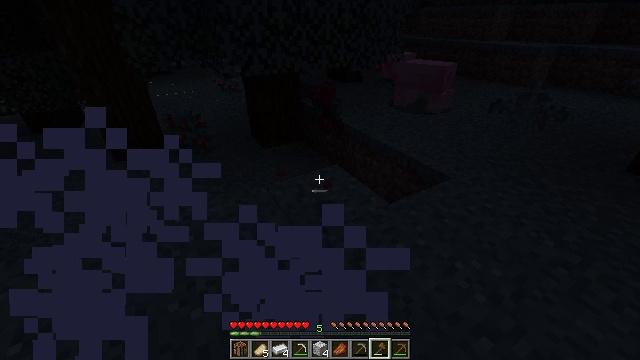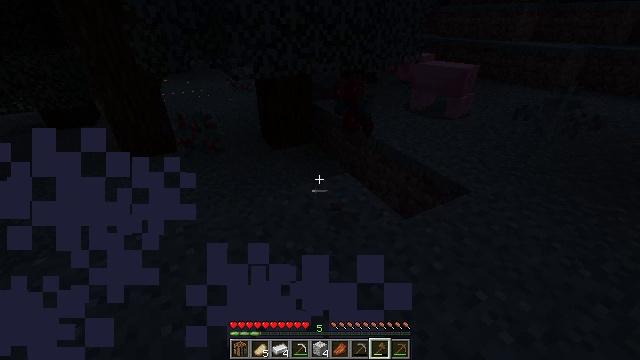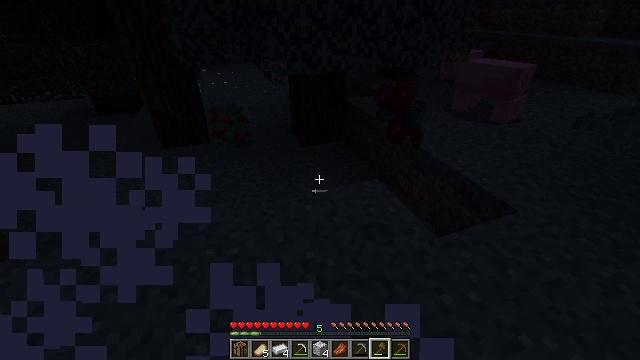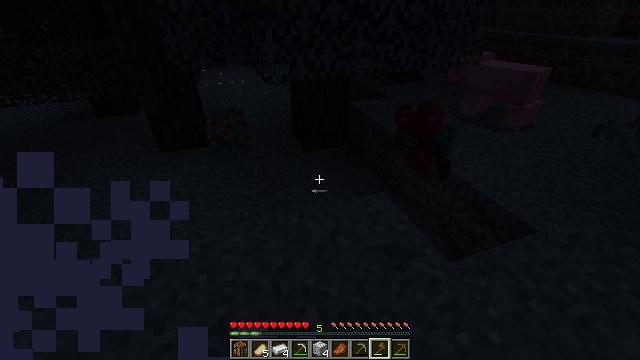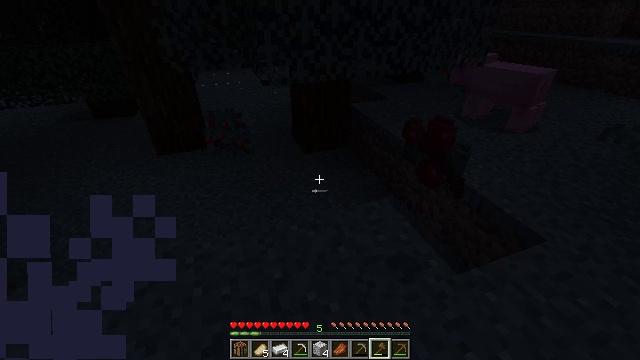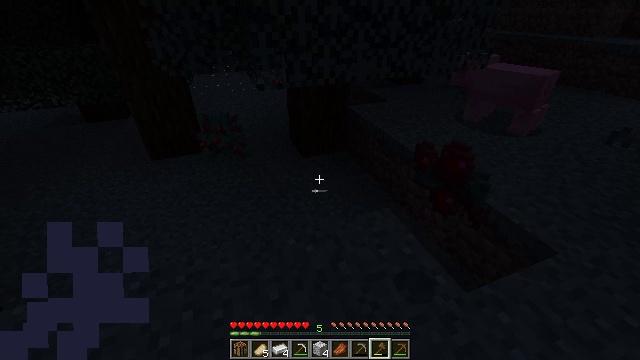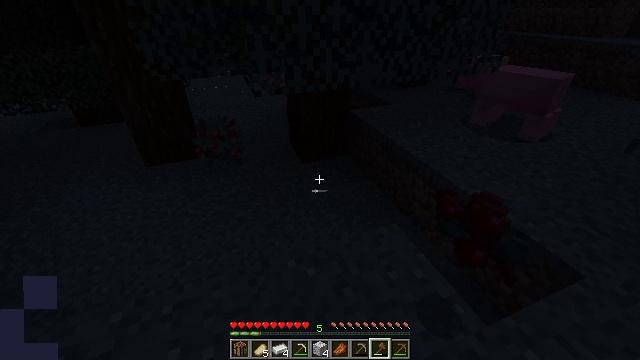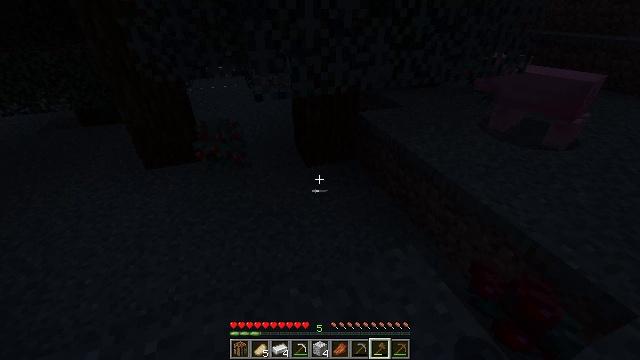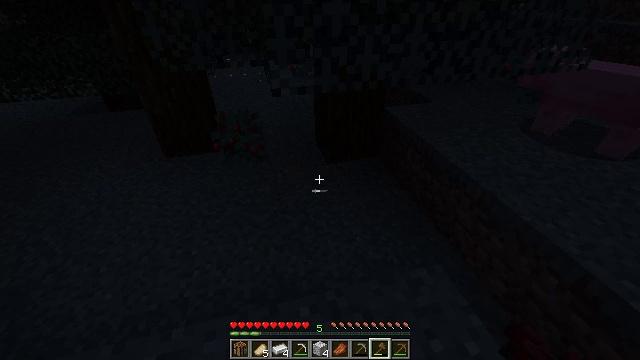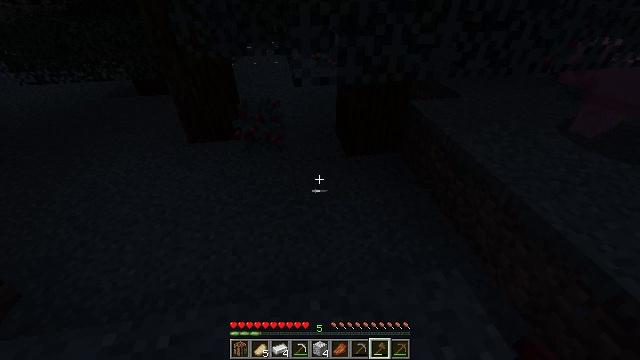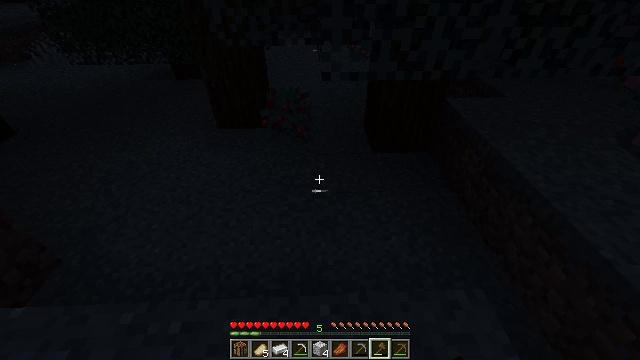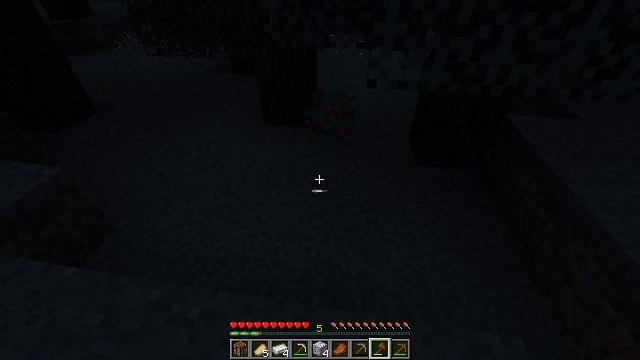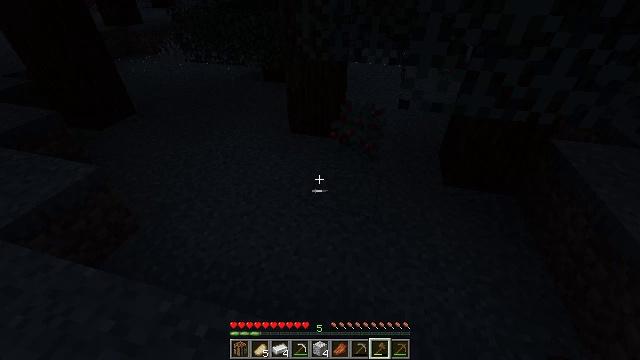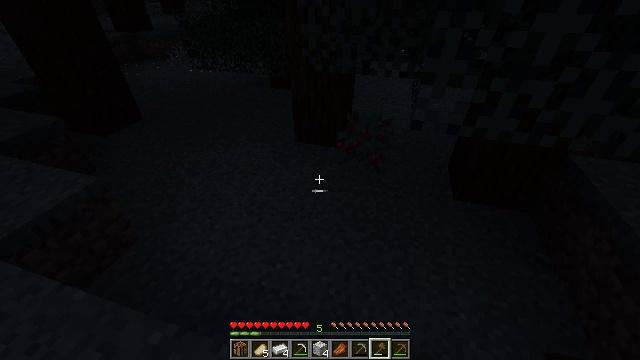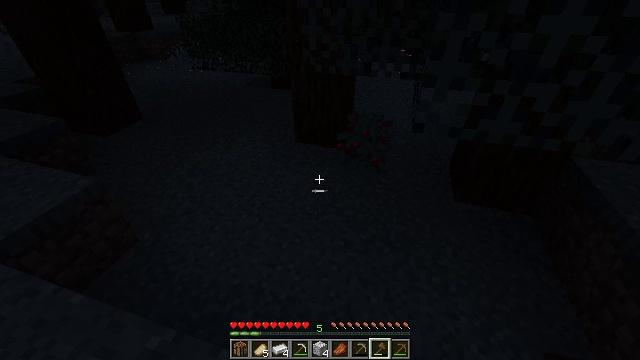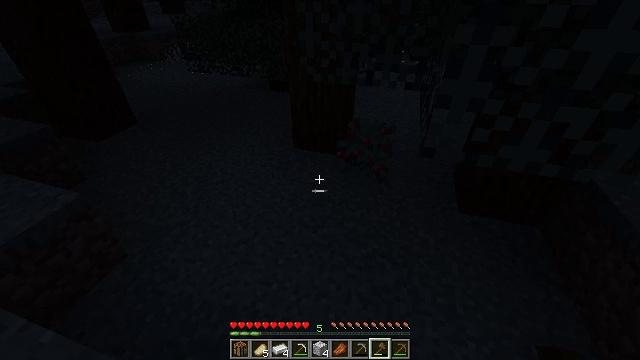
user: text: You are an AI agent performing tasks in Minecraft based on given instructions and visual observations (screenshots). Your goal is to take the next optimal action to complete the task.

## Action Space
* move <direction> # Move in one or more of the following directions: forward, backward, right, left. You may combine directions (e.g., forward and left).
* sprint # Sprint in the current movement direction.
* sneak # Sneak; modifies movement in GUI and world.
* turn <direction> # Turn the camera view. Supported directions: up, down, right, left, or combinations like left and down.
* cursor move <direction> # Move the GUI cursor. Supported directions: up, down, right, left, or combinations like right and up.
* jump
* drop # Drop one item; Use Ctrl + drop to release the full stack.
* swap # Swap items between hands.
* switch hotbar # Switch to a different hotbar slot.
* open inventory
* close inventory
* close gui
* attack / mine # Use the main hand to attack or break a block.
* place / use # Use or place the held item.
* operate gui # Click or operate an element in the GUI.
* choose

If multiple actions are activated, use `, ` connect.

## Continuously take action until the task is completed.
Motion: motion action
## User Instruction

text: Mine the sweet berry bush.
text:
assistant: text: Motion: move forward, turn left
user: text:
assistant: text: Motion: move forward, turn left and down
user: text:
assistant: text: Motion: move forward
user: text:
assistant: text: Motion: move forward
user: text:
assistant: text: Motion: move forward
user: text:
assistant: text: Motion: move forward
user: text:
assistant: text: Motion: move forward, turn left
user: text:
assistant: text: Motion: move forward, turn left and down
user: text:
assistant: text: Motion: turn left and down
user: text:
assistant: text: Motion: turn left and down
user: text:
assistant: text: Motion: turn left
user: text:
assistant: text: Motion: move forward, turn left and up
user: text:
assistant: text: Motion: move forward, turn left and up
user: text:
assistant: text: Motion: move forward
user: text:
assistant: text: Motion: move forward
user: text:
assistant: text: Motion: move forward
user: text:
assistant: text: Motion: move forward
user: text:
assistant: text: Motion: move forward and move left
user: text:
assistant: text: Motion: move forward and move left, turn right
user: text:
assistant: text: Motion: move forward and move left, turn right
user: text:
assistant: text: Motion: move forward, turn right
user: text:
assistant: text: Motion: move forward
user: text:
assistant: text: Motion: move forward
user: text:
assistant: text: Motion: move forward, sprint
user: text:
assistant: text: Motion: move forward, sprint, turn right and up
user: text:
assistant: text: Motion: move forward, sprint, turn right and up
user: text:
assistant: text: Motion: move forward, turn up
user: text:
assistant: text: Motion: turn right
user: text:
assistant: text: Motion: turn right, attack / mine
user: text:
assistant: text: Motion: turn right and down, attack / mine